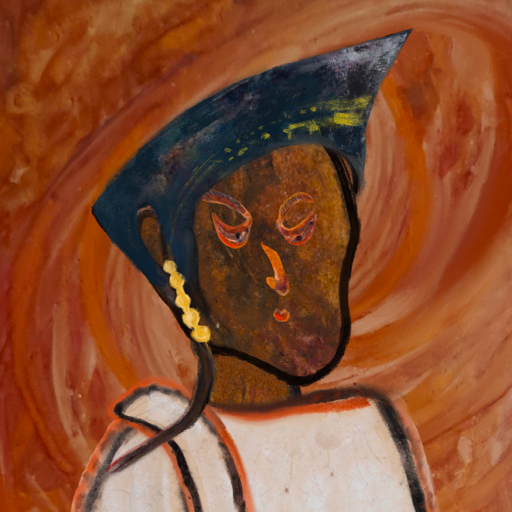
Background: Pious_Lady, Head And Neck Side: Mosgoul, Face Side: Hypocrite, Bust: Roy_Bahadur, Hair Side: Blank, Head Accessory: Irani, Second Necklace: Blank, Necklace: Blank, Baby: Blank